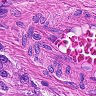
Metastatic tissue present: yes